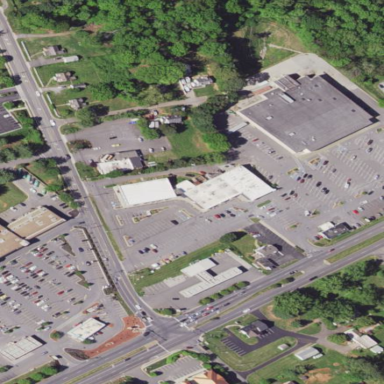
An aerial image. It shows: Retail area.